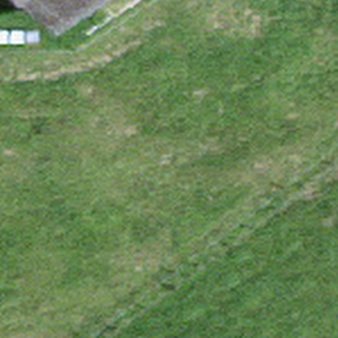
Label: other